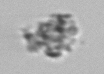
Label: detritus